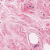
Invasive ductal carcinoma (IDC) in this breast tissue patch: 0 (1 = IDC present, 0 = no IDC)